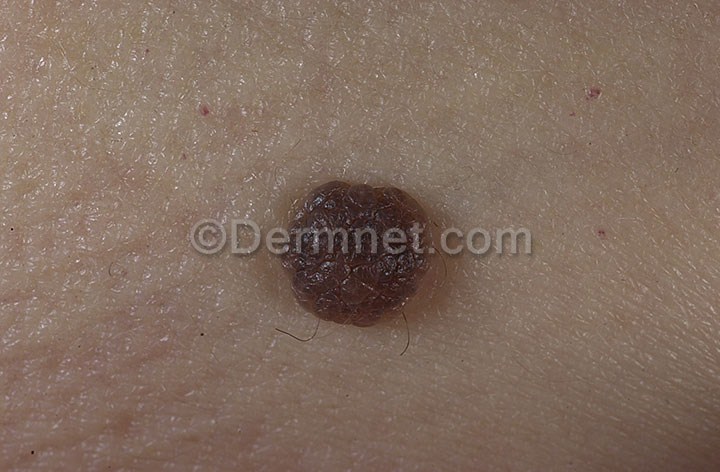
Disease: Melanoma Skin Cancer Nevi and Moles